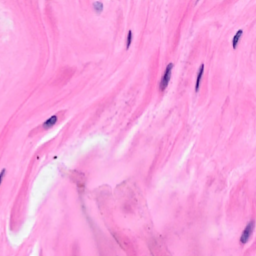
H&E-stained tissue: Breast